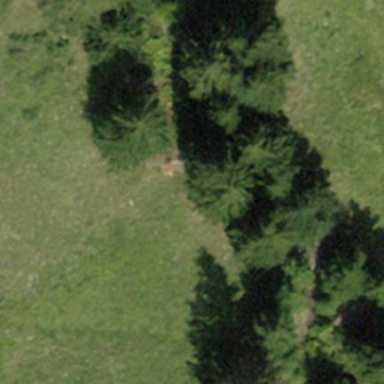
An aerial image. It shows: Forest area.